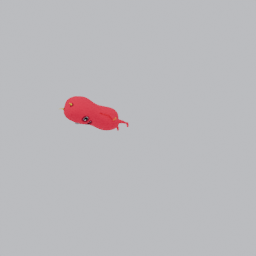
Label: animals